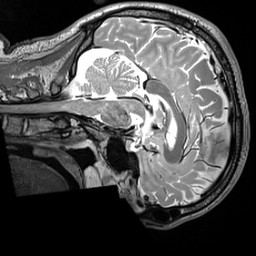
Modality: T2w
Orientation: sagittal
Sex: male